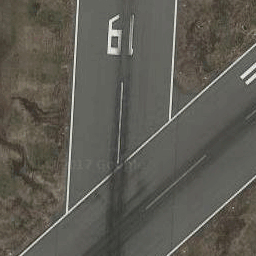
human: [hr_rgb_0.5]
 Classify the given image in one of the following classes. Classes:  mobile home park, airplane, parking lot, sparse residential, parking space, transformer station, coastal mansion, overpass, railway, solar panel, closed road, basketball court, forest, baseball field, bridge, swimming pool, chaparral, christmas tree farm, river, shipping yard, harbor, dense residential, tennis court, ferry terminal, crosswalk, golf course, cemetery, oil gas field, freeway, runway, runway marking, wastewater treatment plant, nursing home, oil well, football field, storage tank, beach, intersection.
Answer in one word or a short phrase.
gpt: runway